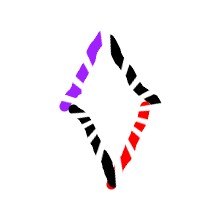
Shape: rhombus